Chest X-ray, PA view. Patient: 38 years old, sex F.
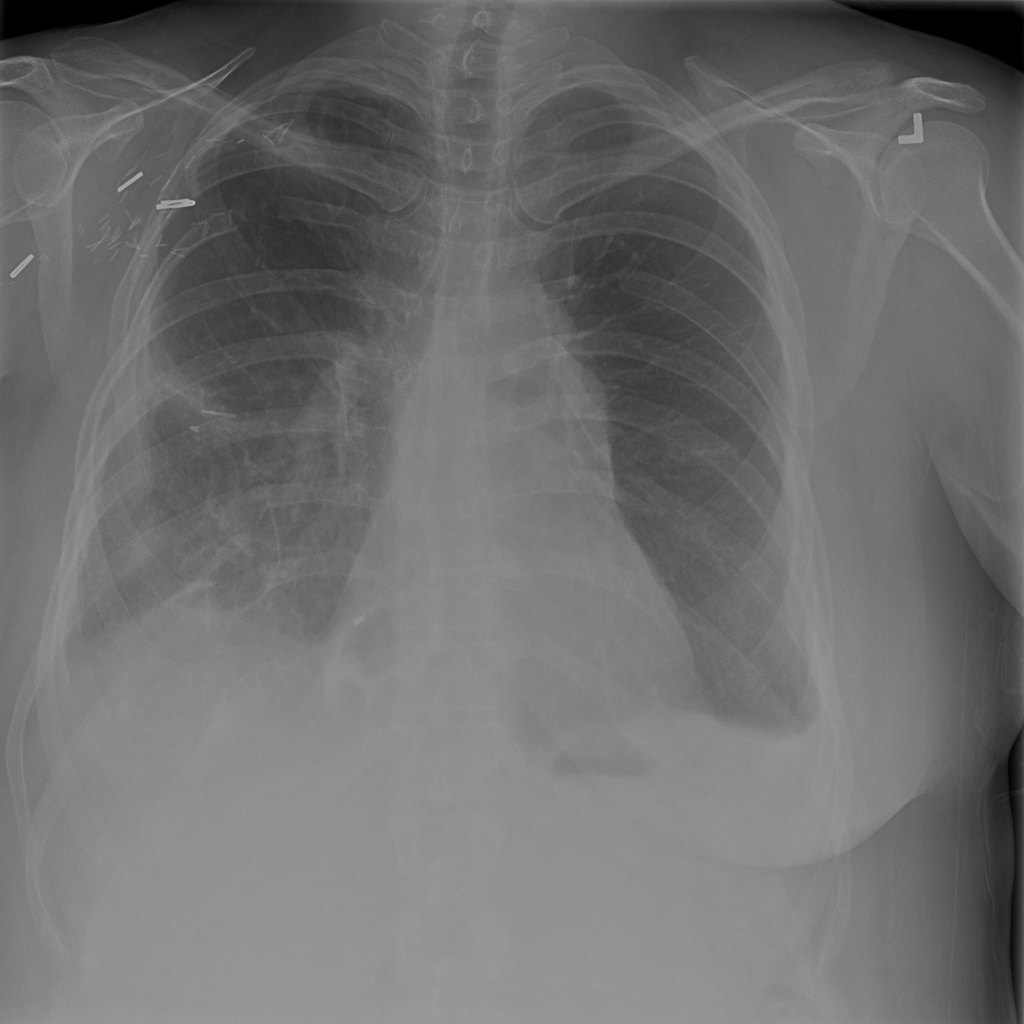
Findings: Effusion